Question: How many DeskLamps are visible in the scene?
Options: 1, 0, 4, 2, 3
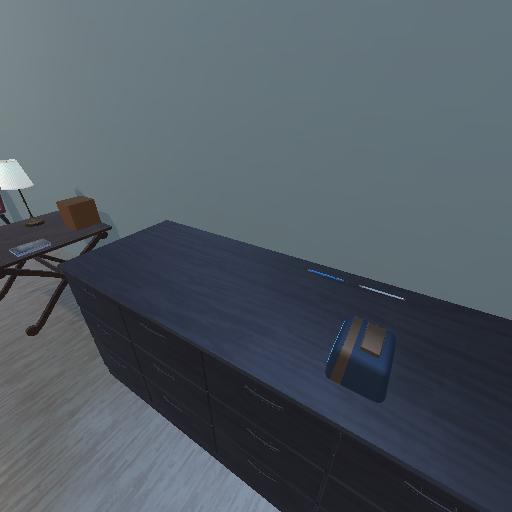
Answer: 1